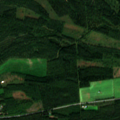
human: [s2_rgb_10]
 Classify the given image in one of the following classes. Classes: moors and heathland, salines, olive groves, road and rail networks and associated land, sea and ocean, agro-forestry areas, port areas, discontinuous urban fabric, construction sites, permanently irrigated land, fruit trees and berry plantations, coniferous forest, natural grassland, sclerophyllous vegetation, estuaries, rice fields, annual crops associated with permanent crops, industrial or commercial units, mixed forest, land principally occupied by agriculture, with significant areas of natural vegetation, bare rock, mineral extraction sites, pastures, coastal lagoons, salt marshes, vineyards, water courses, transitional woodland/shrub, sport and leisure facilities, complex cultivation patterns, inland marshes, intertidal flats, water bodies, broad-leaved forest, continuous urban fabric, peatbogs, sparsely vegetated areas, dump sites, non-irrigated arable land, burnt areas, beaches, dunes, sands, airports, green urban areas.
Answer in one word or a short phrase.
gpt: land principally occupied by agriculture, with significant areas of natural vegetation, coniferous forest, mixed forest, transitional woodland/shrub